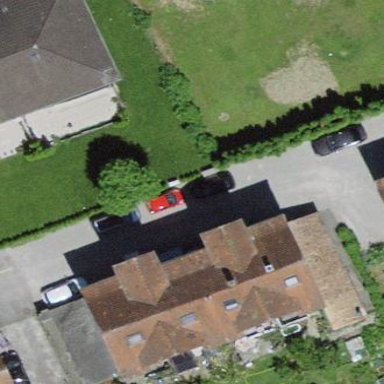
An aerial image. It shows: Terrace building with gabled roof made of roof tiles.